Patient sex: F
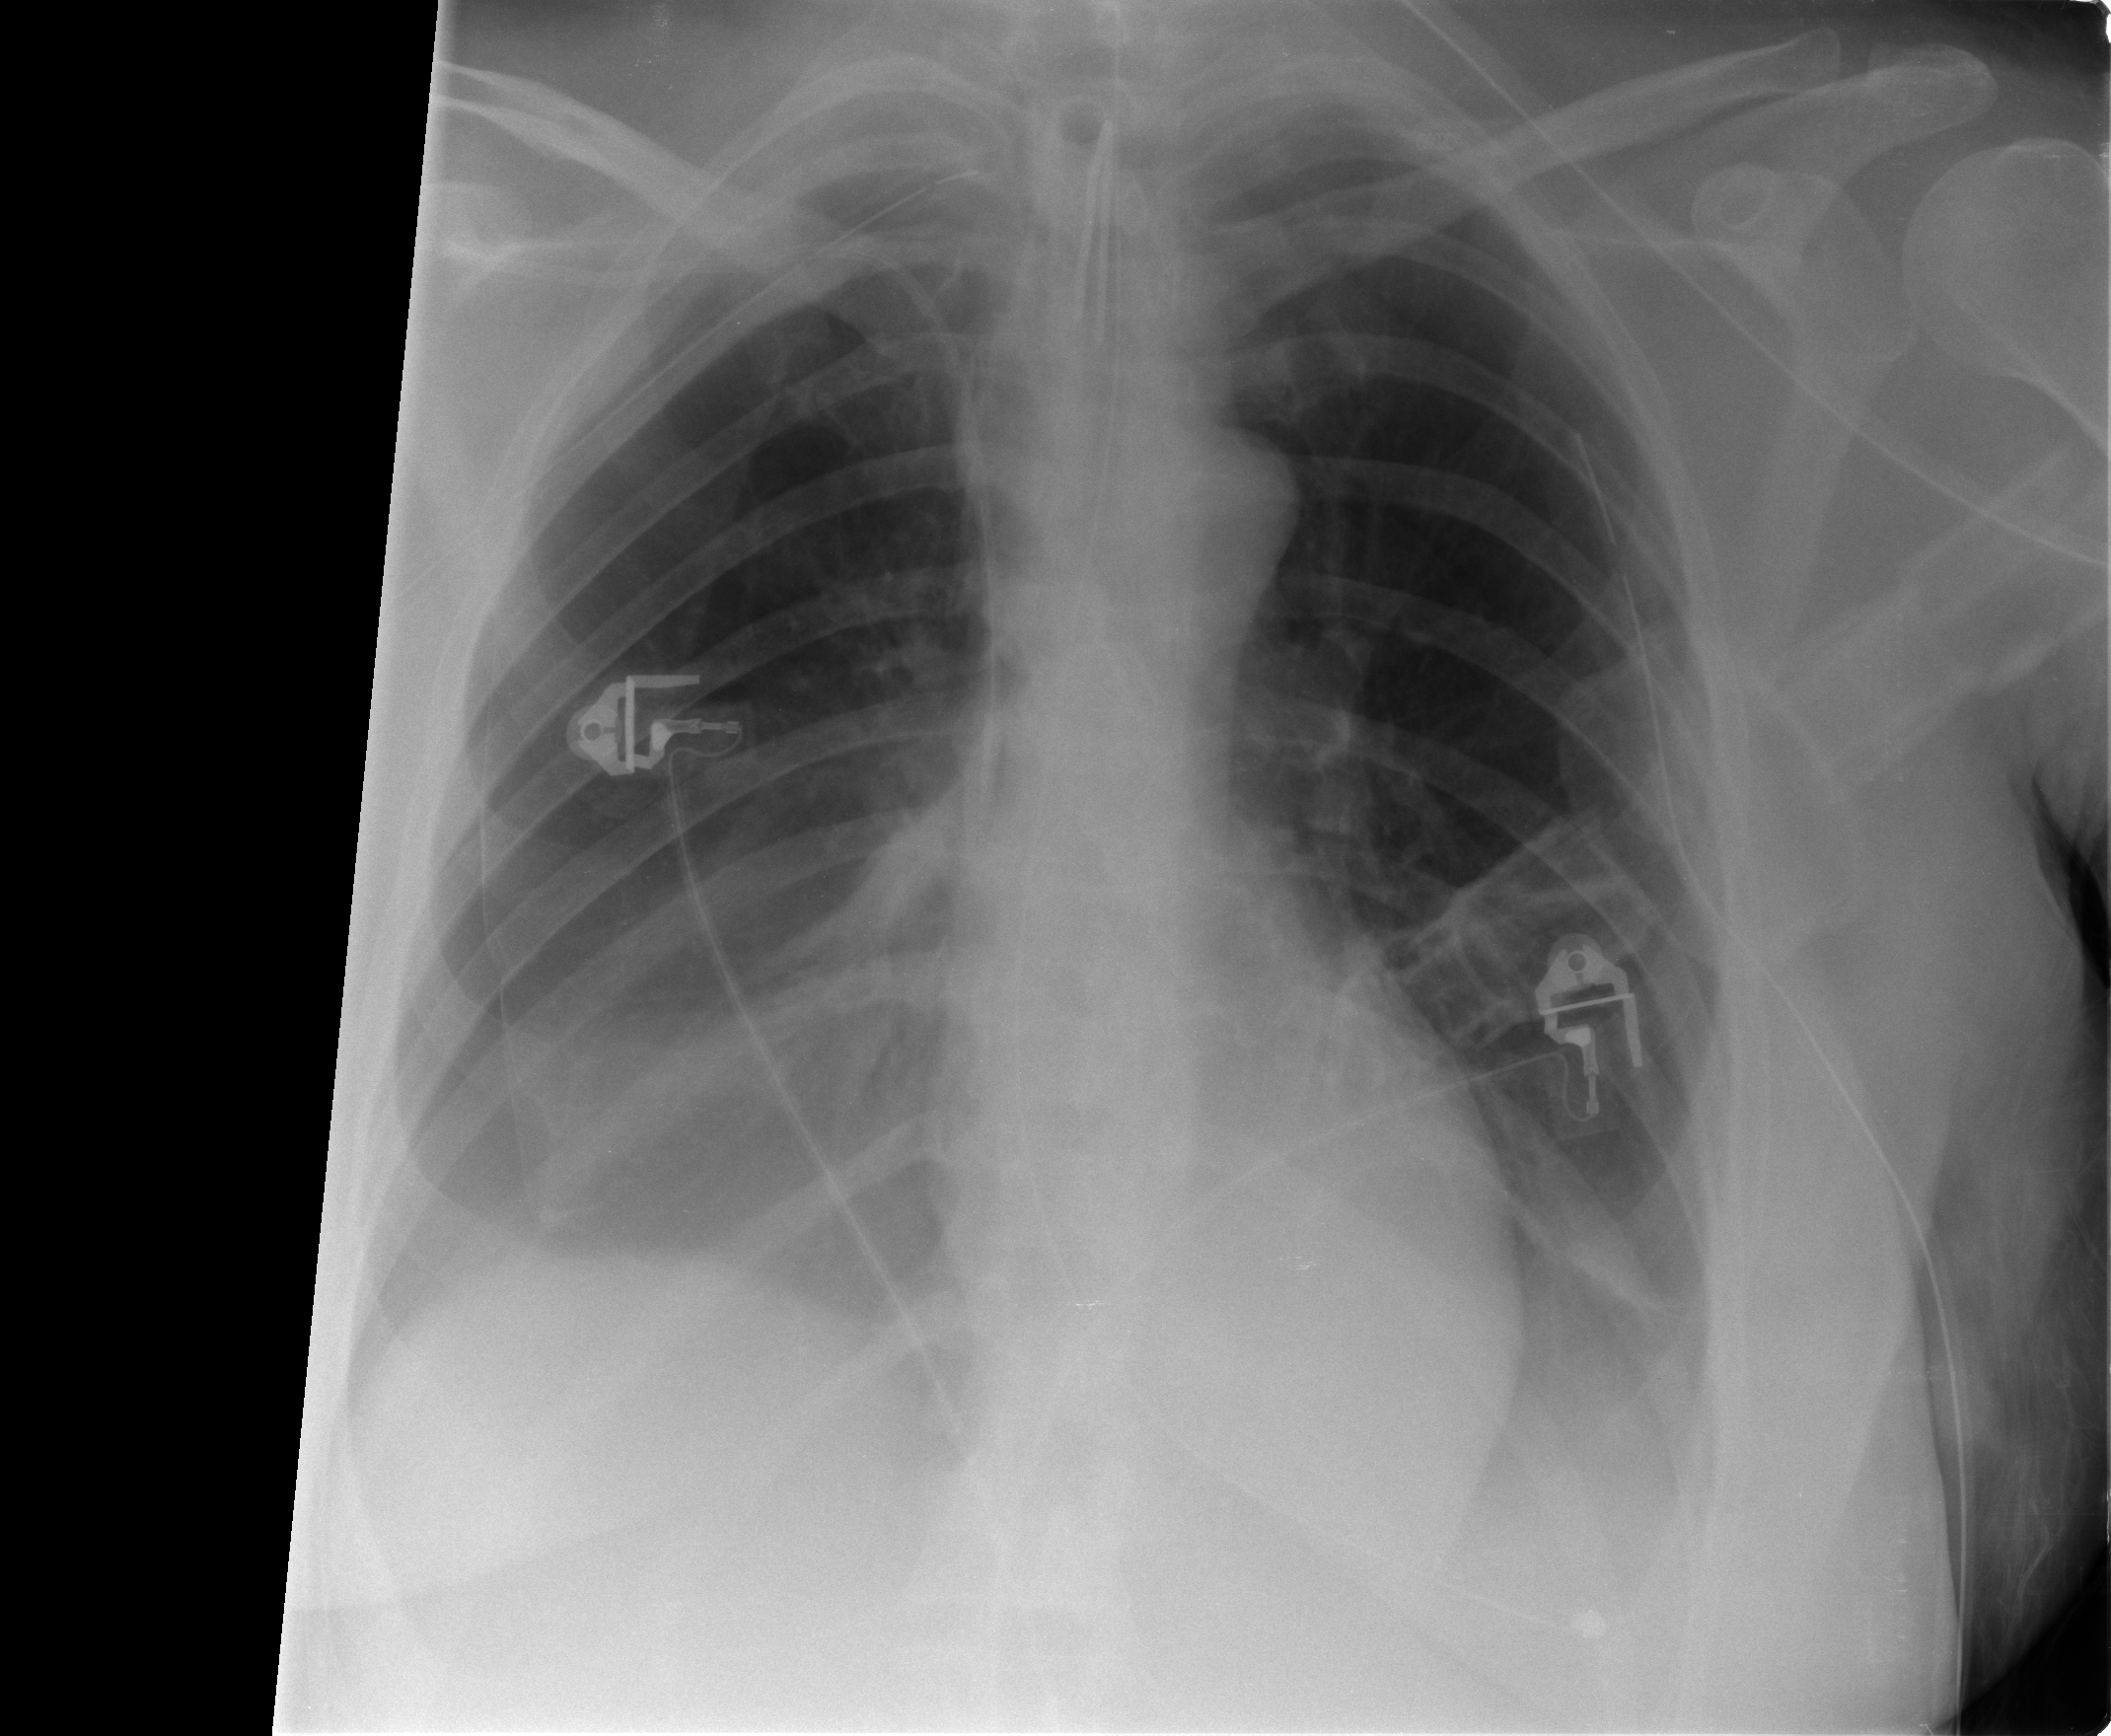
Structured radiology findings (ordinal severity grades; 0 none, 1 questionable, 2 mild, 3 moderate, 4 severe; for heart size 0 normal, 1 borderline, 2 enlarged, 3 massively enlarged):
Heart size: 0
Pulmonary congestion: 0
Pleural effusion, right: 2
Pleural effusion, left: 2
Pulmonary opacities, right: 0
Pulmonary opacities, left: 0
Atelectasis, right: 2
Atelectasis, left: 2